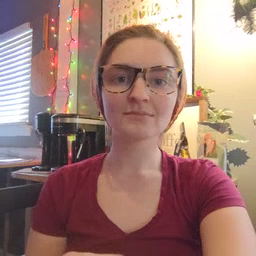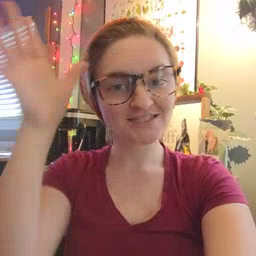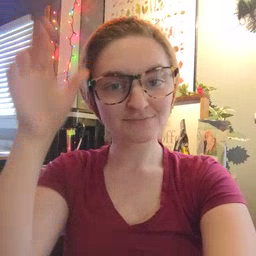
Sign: dad